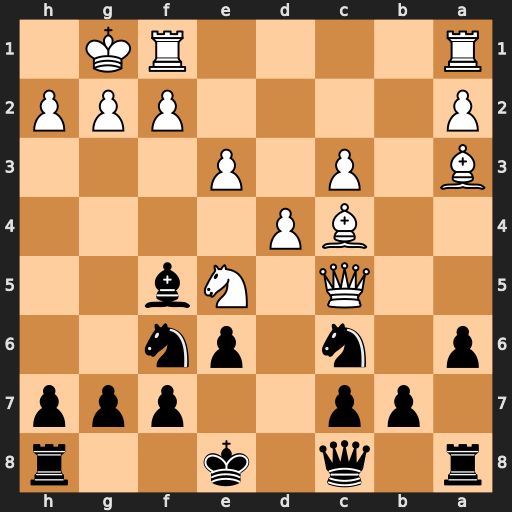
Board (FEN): r1q1k2r/1pp2ppp/p1n1pn2/2Q1Nb2/2BP4/B1P1P3/P4PPP/R4RK1
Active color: b
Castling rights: kq
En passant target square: -
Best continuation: Ne4 Nxc6 Nxc5